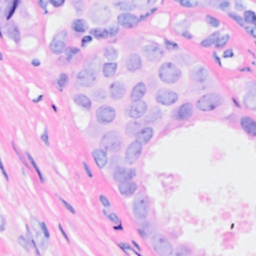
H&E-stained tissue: Breast